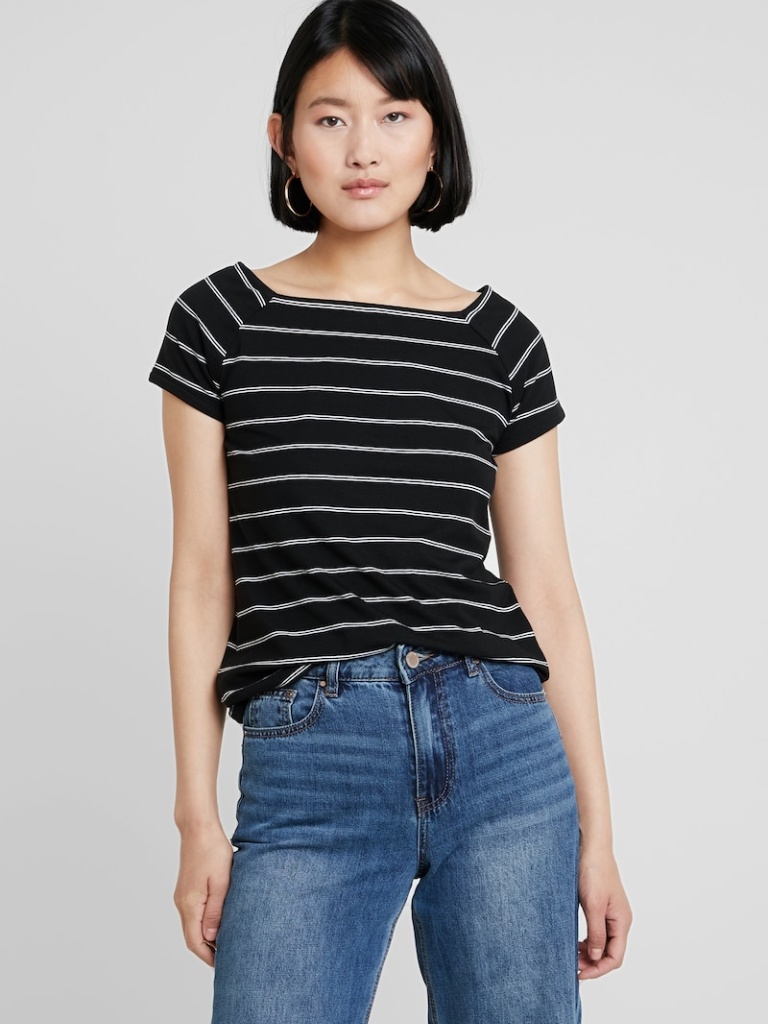
cotton relaxed short sleeve hip length French Tucked square t-shirt